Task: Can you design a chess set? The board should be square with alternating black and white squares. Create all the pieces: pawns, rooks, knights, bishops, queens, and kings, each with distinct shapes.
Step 2054:
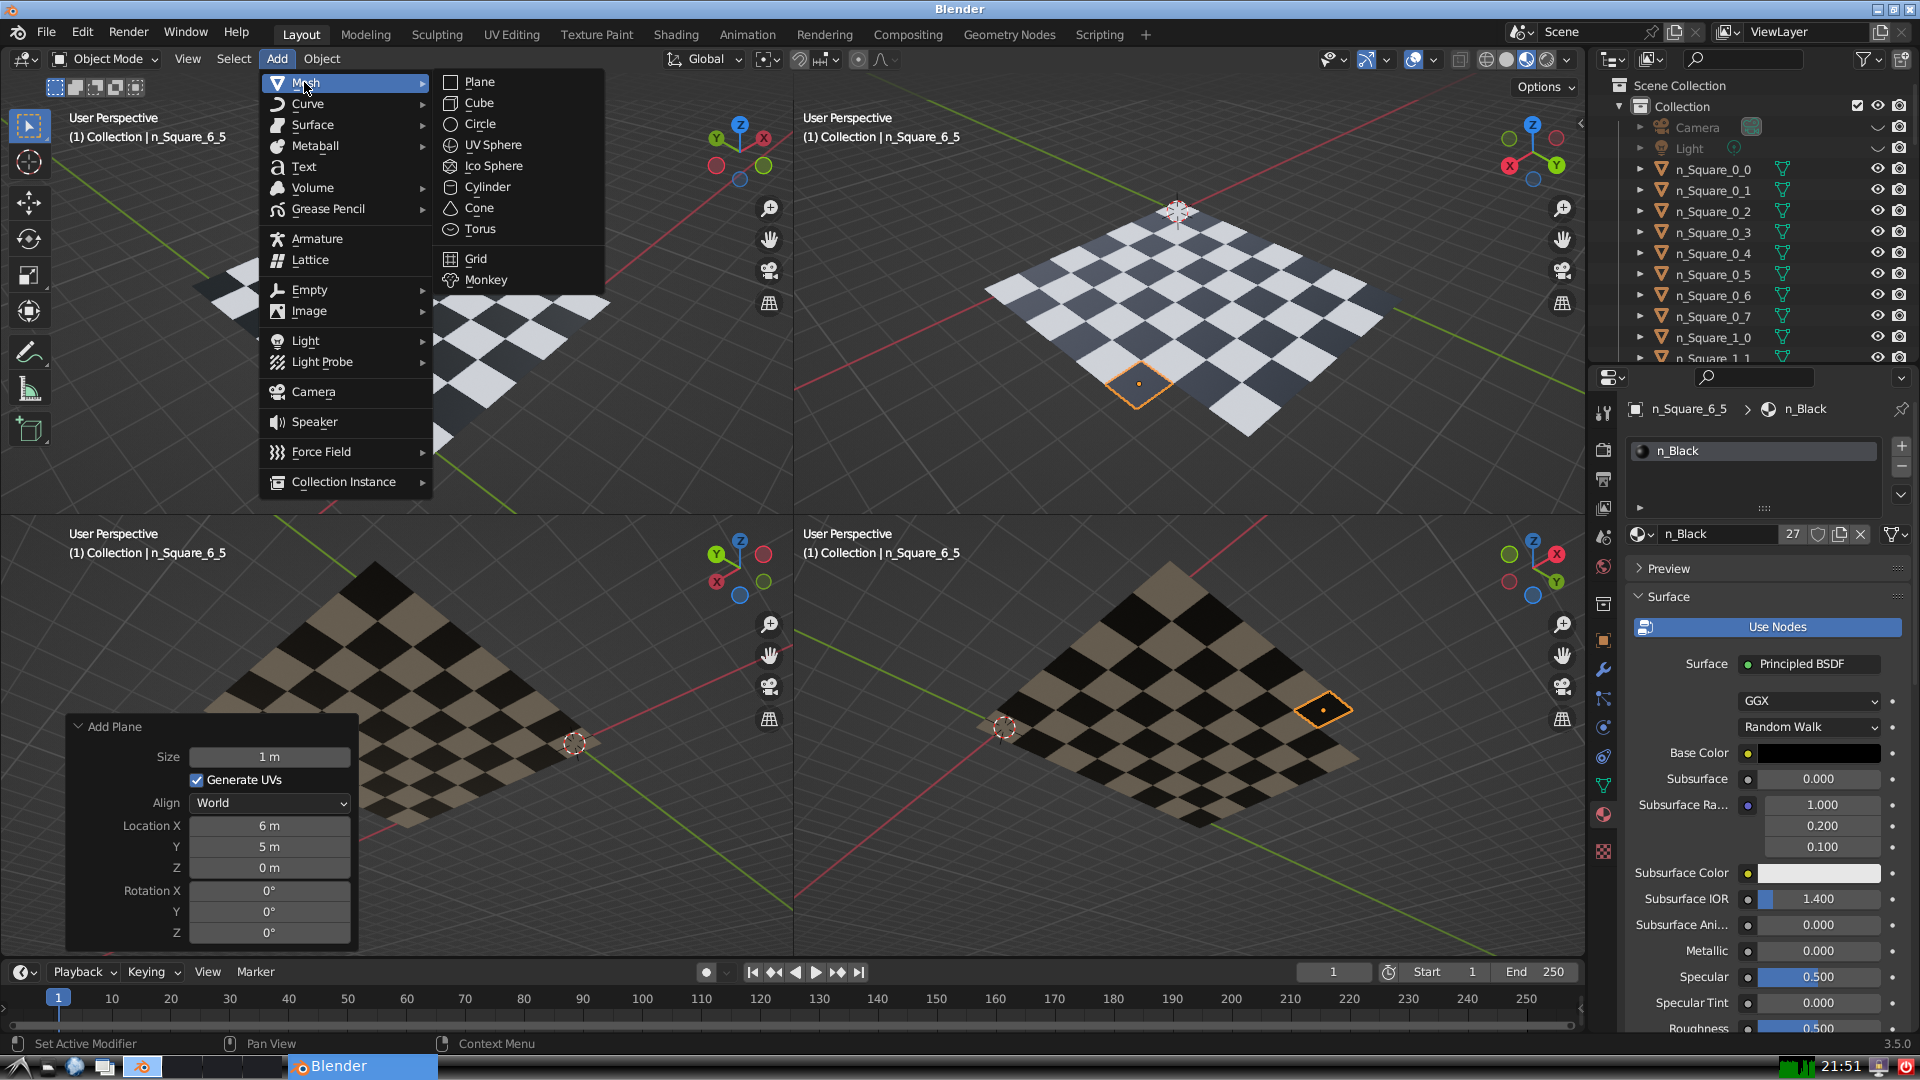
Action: {"mouse_move": [499, 79]}